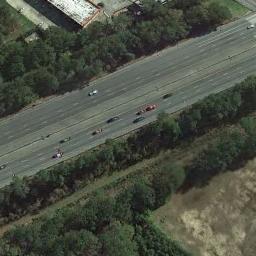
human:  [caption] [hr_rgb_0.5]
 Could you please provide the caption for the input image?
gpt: There are large green forests around the freeway, There are many cars on the freeway, And there are several buildings in the forest .

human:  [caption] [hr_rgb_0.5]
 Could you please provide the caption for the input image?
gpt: A straight freeway has many trees on either side of the freeway and on the other side is an open area .

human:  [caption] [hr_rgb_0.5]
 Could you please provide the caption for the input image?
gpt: The freeway is next to lines of trees with some cars .

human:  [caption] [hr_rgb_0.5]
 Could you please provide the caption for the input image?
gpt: The highways are particularly slender .

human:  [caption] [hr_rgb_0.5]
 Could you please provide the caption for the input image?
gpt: There are many green trees beside the freeway .